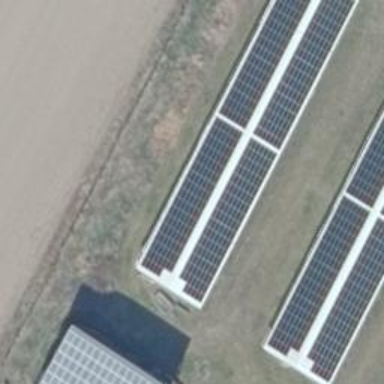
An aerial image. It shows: Solar photovoltaic panel generating electricity through small installation.